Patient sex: F
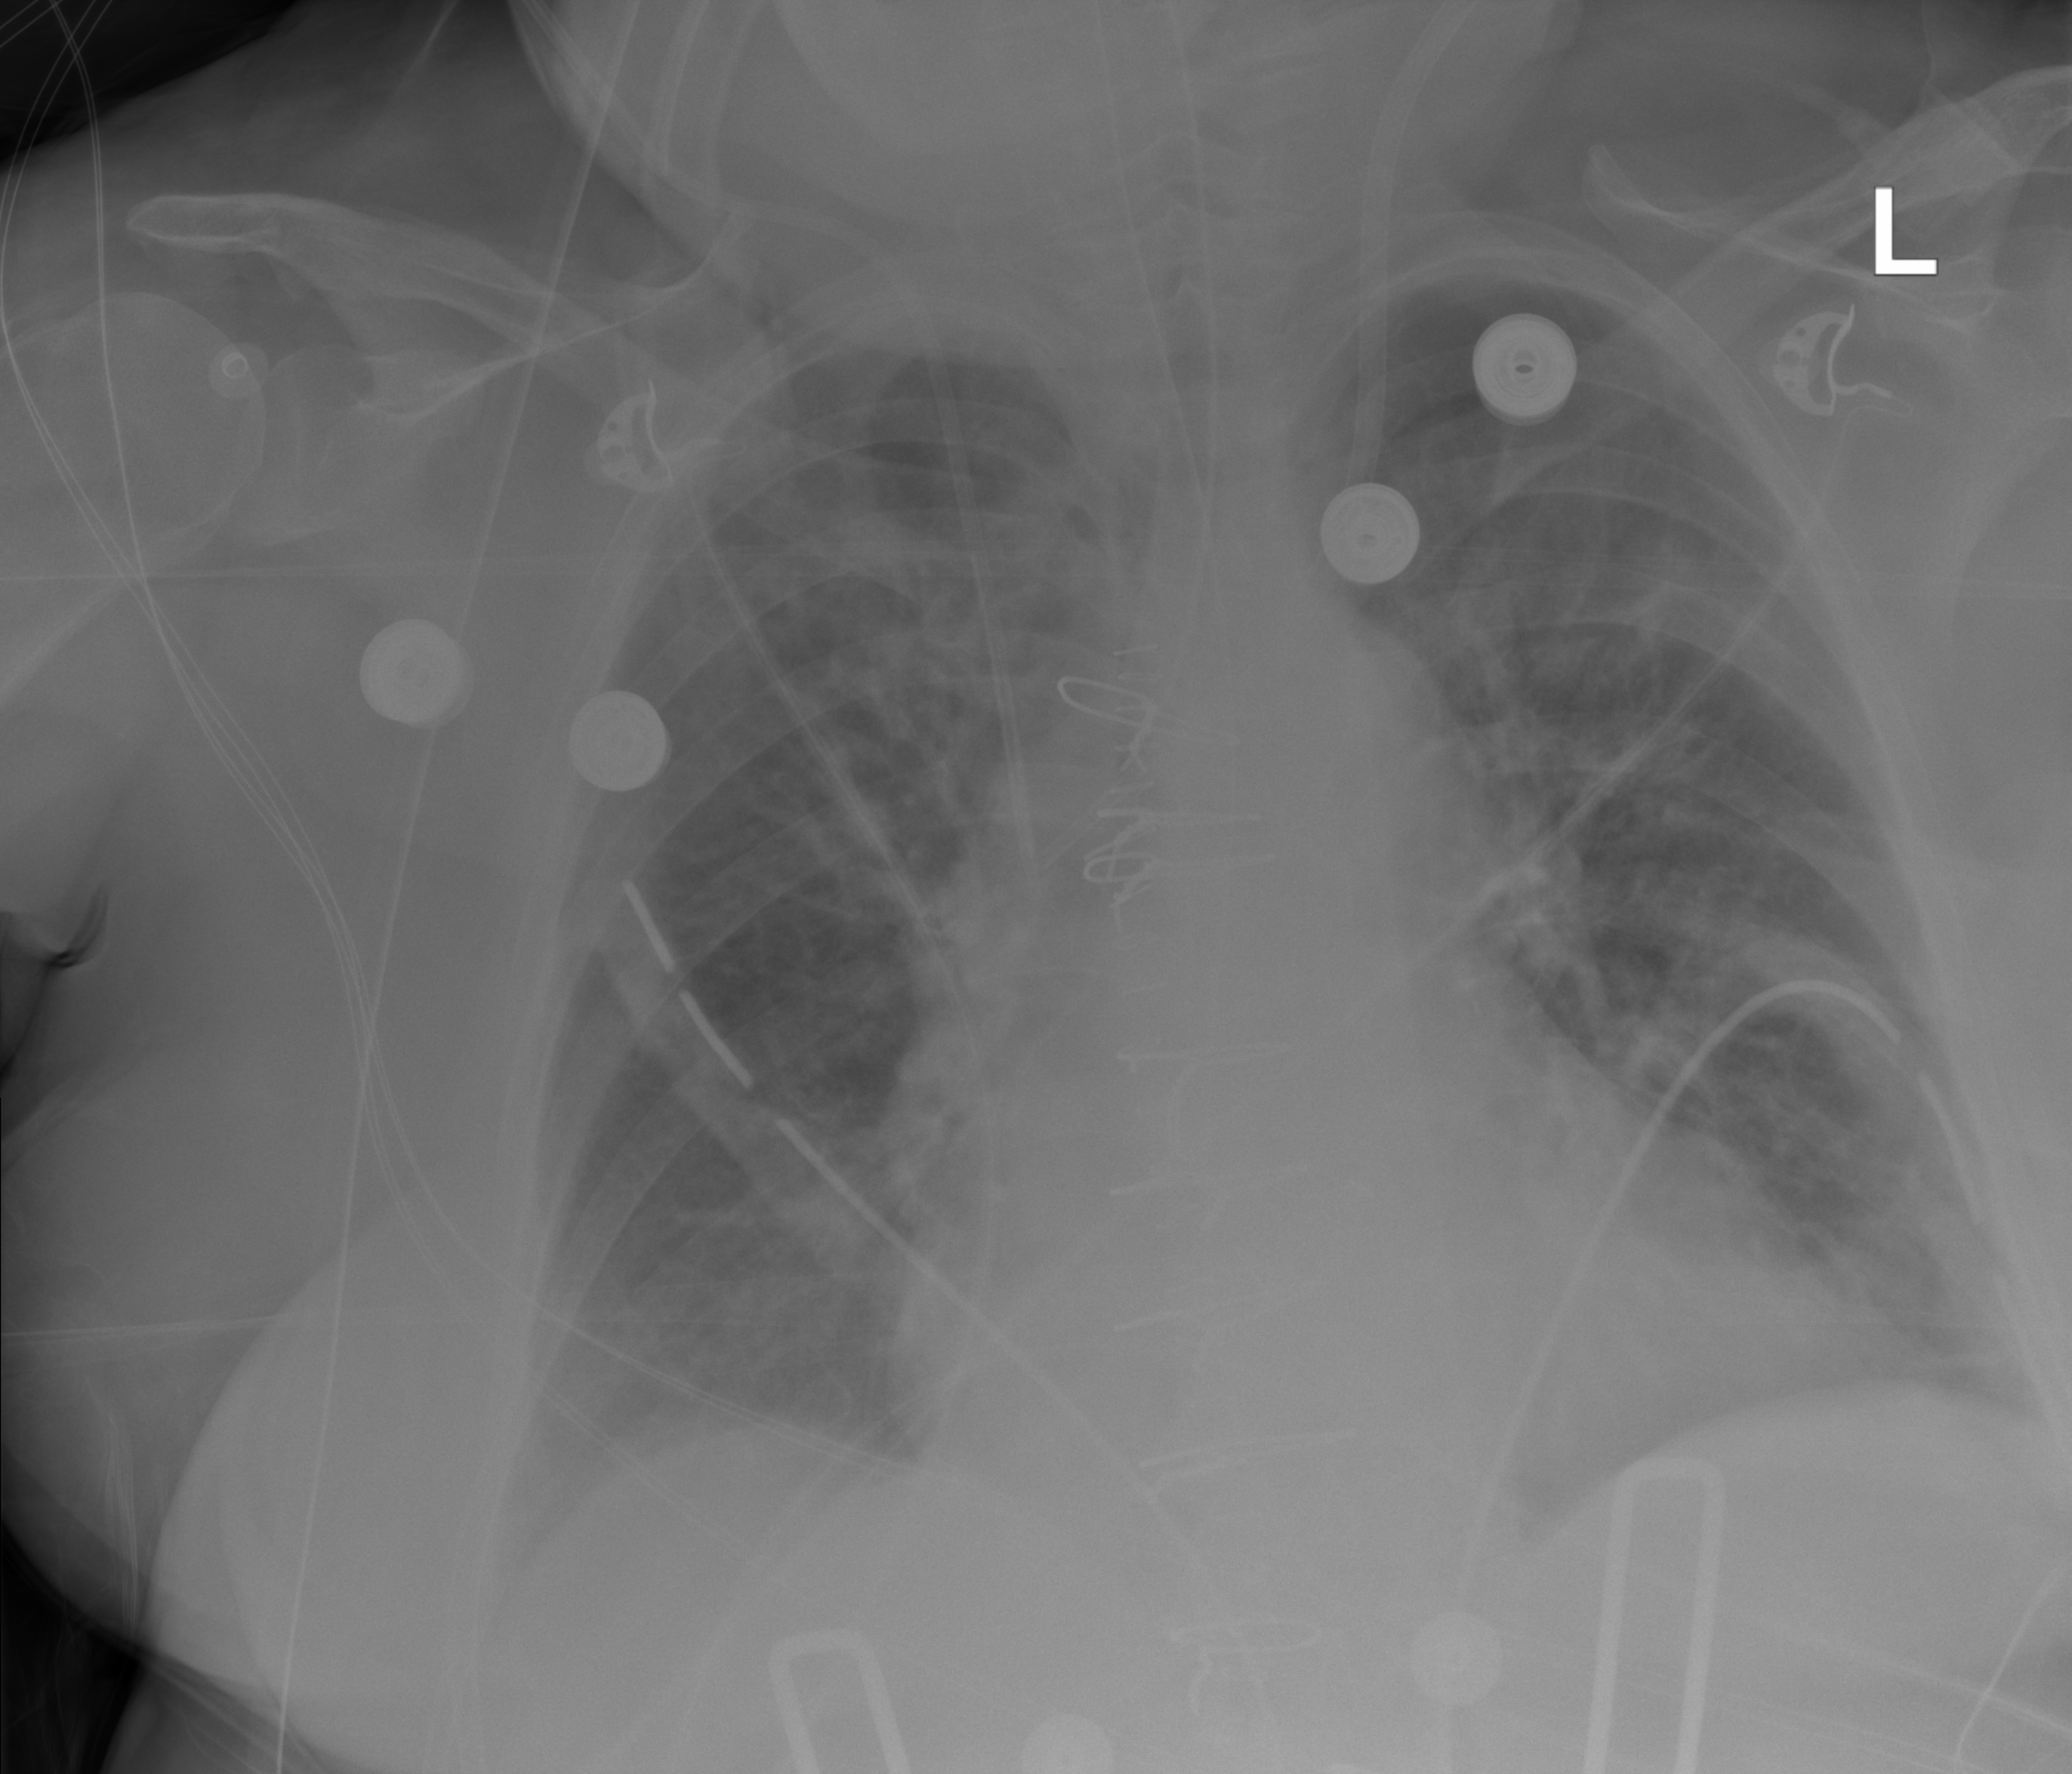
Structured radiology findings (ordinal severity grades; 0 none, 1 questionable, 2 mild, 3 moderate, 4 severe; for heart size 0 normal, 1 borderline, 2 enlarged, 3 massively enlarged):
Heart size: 2
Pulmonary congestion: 2
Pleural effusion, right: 0
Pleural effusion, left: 0
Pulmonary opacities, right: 2
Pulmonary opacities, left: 2
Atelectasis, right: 2
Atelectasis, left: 2